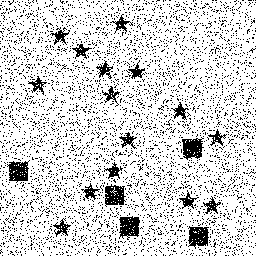
Squares: 5
Triangles: 0
Stars: 15
Total shapes: 20